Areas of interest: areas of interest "Flower, Bird, Fish, and Insect Market"
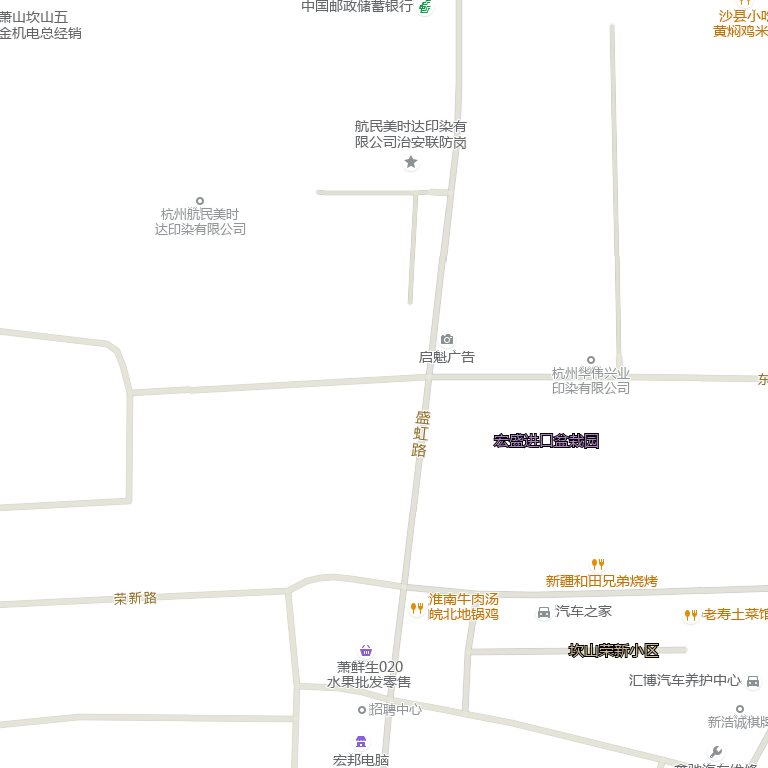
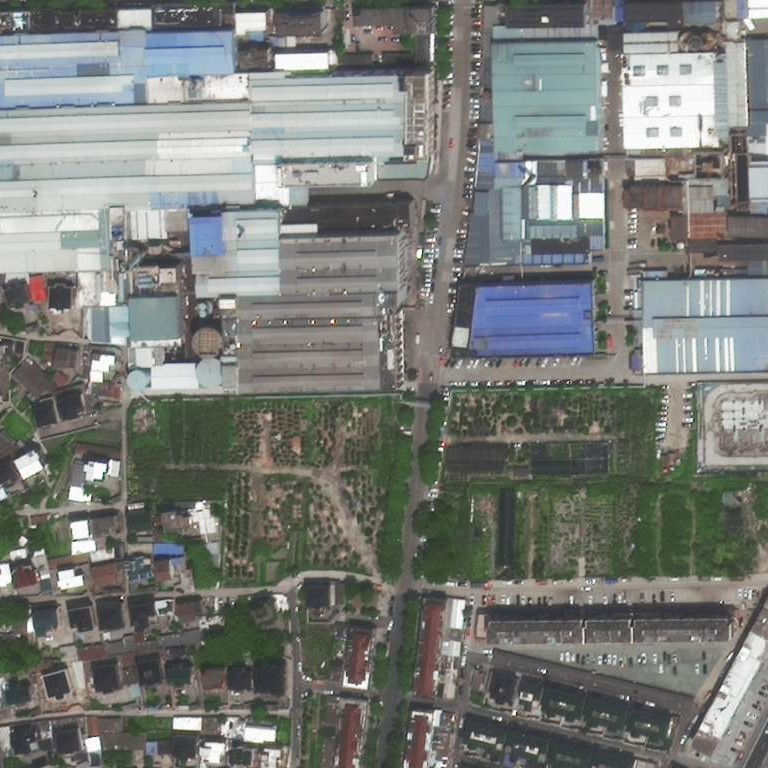